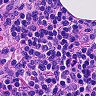
Metastatic tissue present: no